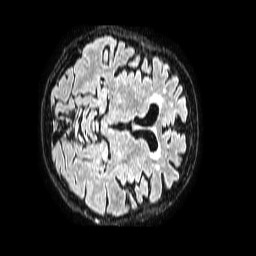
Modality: FLAIR
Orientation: axial
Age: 83
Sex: female
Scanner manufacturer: philips
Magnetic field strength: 1.5 T
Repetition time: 4.8 s
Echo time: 0.3 s